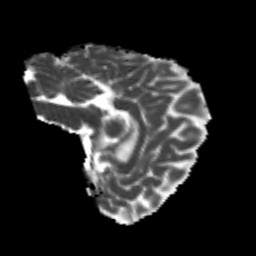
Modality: MD
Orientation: sagittal
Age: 20
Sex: female
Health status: healthy
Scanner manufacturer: philips
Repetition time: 7.39 s
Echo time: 0.08599 s